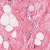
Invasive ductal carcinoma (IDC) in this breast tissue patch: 0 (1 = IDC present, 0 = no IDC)